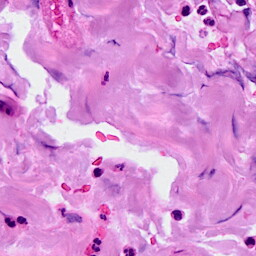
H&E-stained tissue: Breast